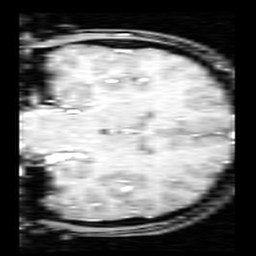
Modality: inplaneT1
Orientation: coronal
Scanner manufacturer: ge
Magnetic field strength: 3 T
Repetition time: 0.2 s
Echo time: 0.0036 s